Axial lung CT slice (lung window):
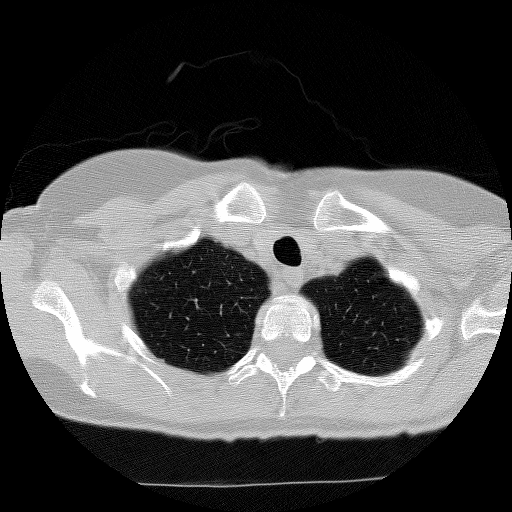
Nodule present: no